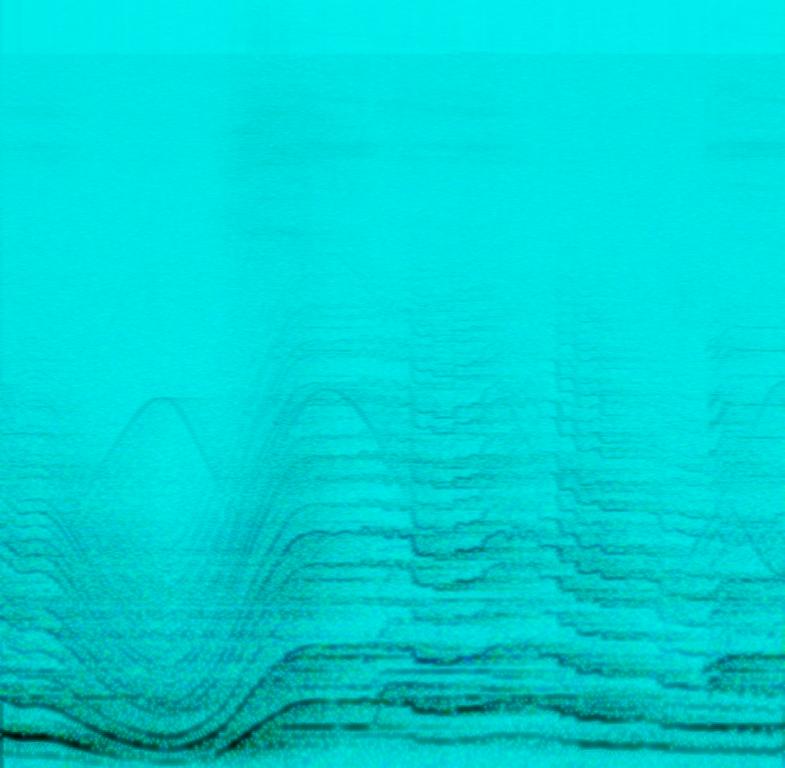
This is a contemporary classic music piece being performed on a theremin. The player gives the theremin and electronic sounding character. The atmosphere is weird and eccentric. This piece could go well in the soundtrack of an absurdist/surrealist art movie.